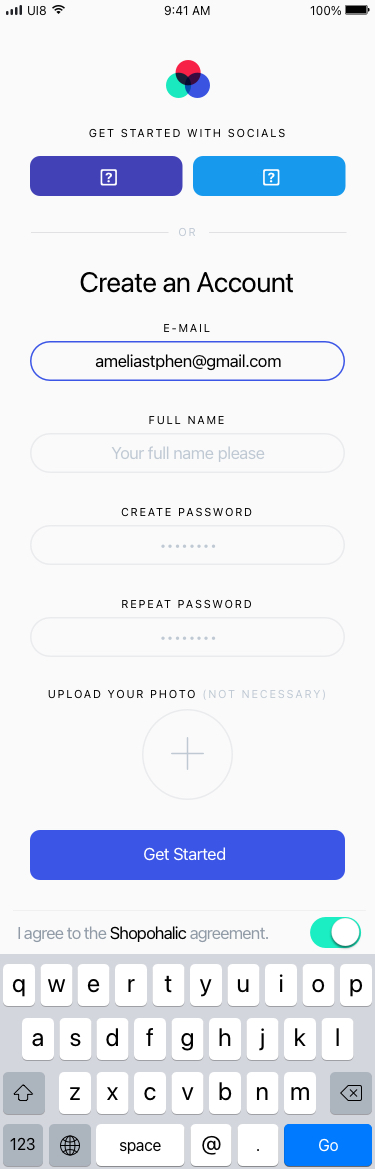
Text in this UI design:
Search
Go
.
@
space
123
m
n
b
v
c
x
z
l
k
j
h
g
f
d
s
a
p
o
i
u
y
t
r
e
w
q
I agree to the Shopohalic agreement.
Upload Your Photo (Not Necessary)
Create an Account
Or


Get started with socials